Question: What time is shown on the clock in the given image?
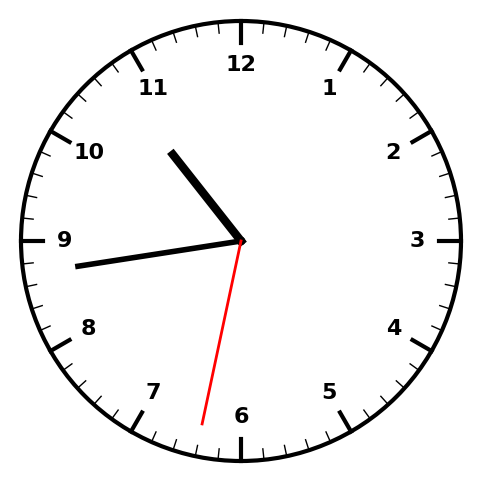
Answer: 10:43:32